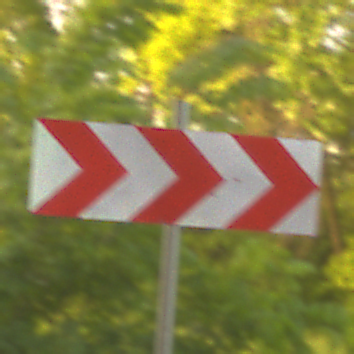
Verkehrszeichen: RichtungstafelnInKurvenGrossLinks
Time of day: SunriseSunset
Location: Outdoor (RoadRail)
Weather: Clear
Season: NotSpecified
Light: Natural